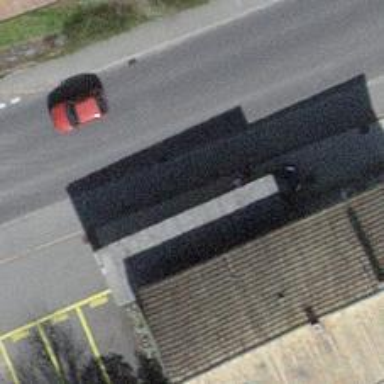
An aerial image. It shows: Fuel station.